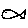
Label: fish